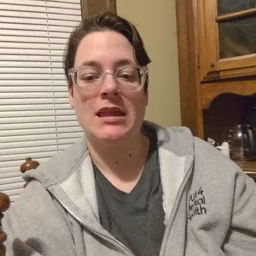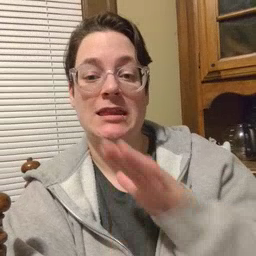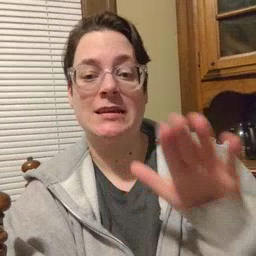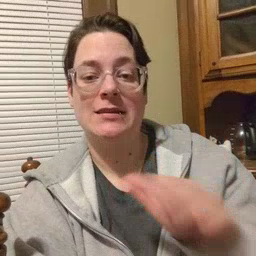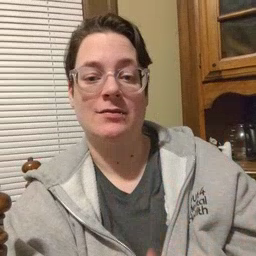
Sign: clean